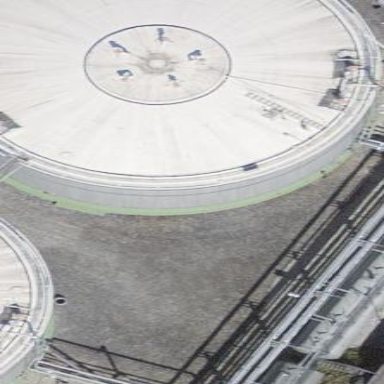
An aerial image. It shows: Building with storage tank.